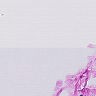
Metastatic tissue present: no